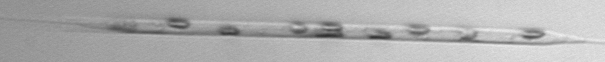
Label: Rhizosolenia